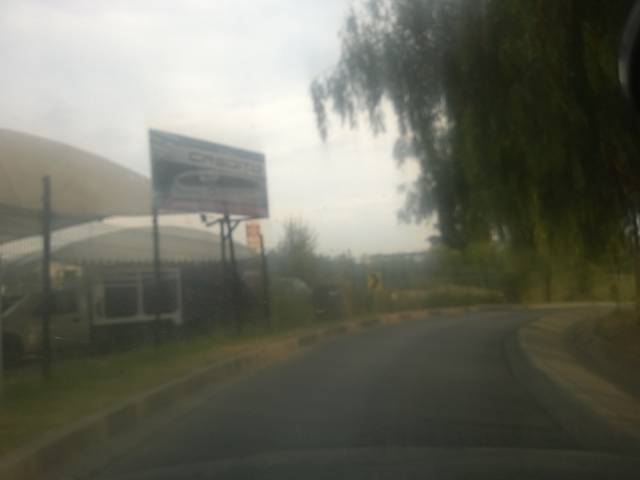
Region: Mexico
Coordinates: 21.147, -101.679